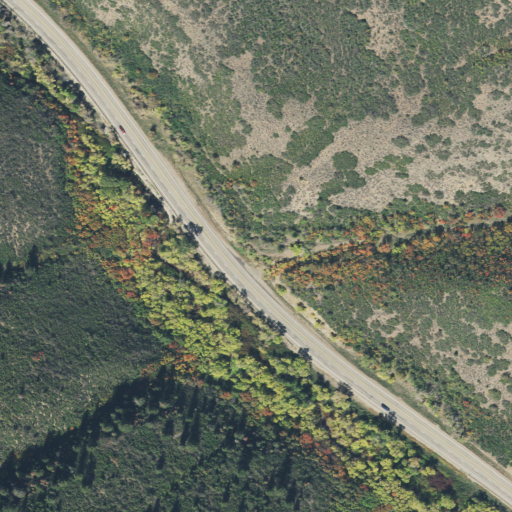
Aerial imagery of valley in Utah named Dry Canyon containing deciduous forest, open development, evergreen forest, low intensity development, pasture, and medium intensity development